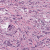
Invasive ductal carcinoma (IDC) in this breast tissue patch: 1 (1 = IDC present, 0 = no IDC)